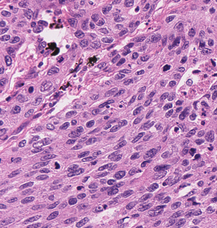
Tumor epithelial tissue: yes
Tumor-associated stroma tissue: no
Normal tissue: no